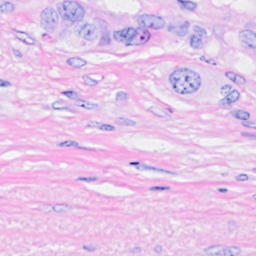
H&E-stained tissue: Breast